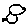
Label: bird